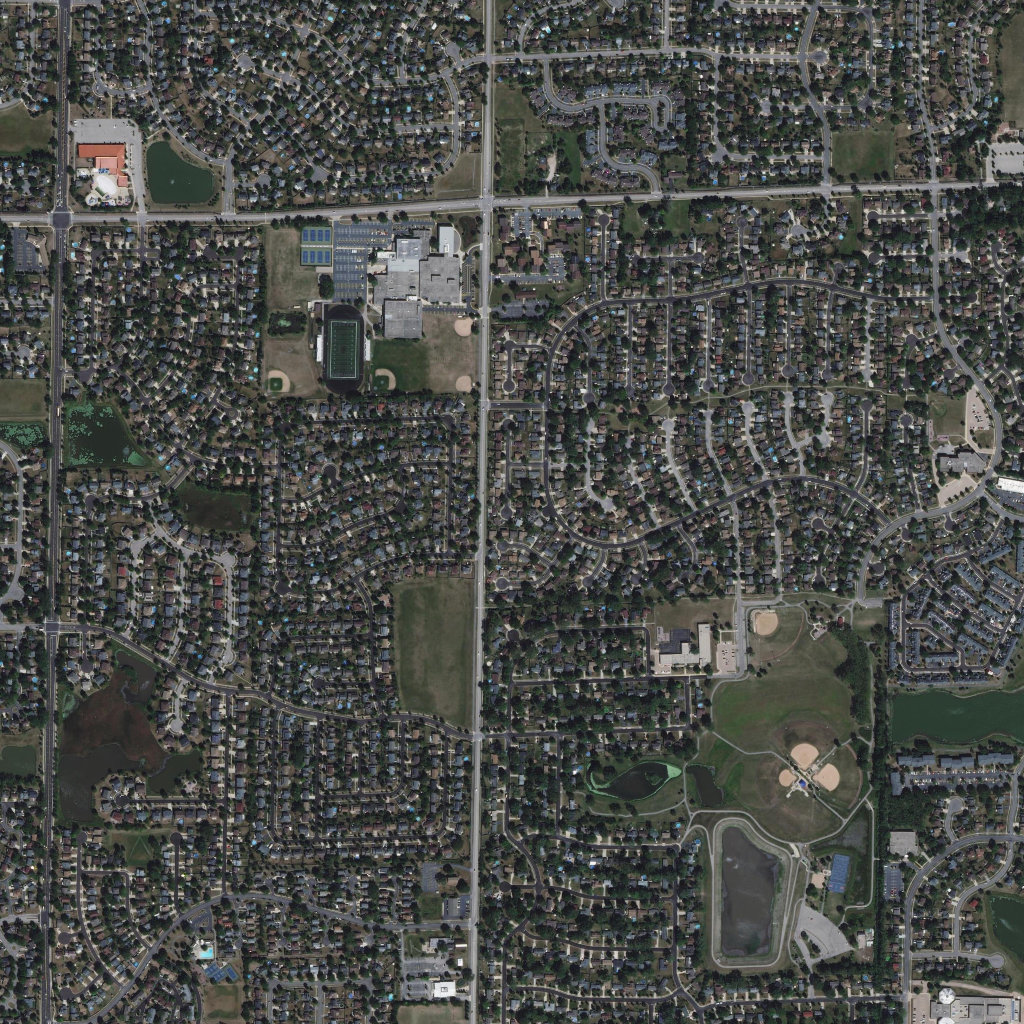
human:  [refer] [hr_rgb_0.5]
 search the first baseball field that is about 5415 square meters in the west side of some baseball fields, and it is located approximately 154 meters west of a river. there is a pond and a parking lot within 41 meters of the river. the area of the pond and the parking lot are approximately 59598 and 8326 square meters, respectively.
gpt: <box>[[72, 72, 78, 78, 0]]</box>